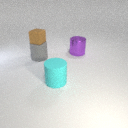
large purple metal cylinder behind large gray rubber cylinder